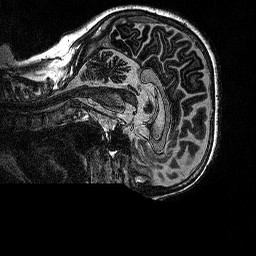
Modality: MP2RAGE
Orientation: sagittal
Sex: female
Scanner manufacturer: siemens
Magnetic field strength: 3 T
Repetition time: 5 s
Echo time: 0.00292 s